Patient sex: M
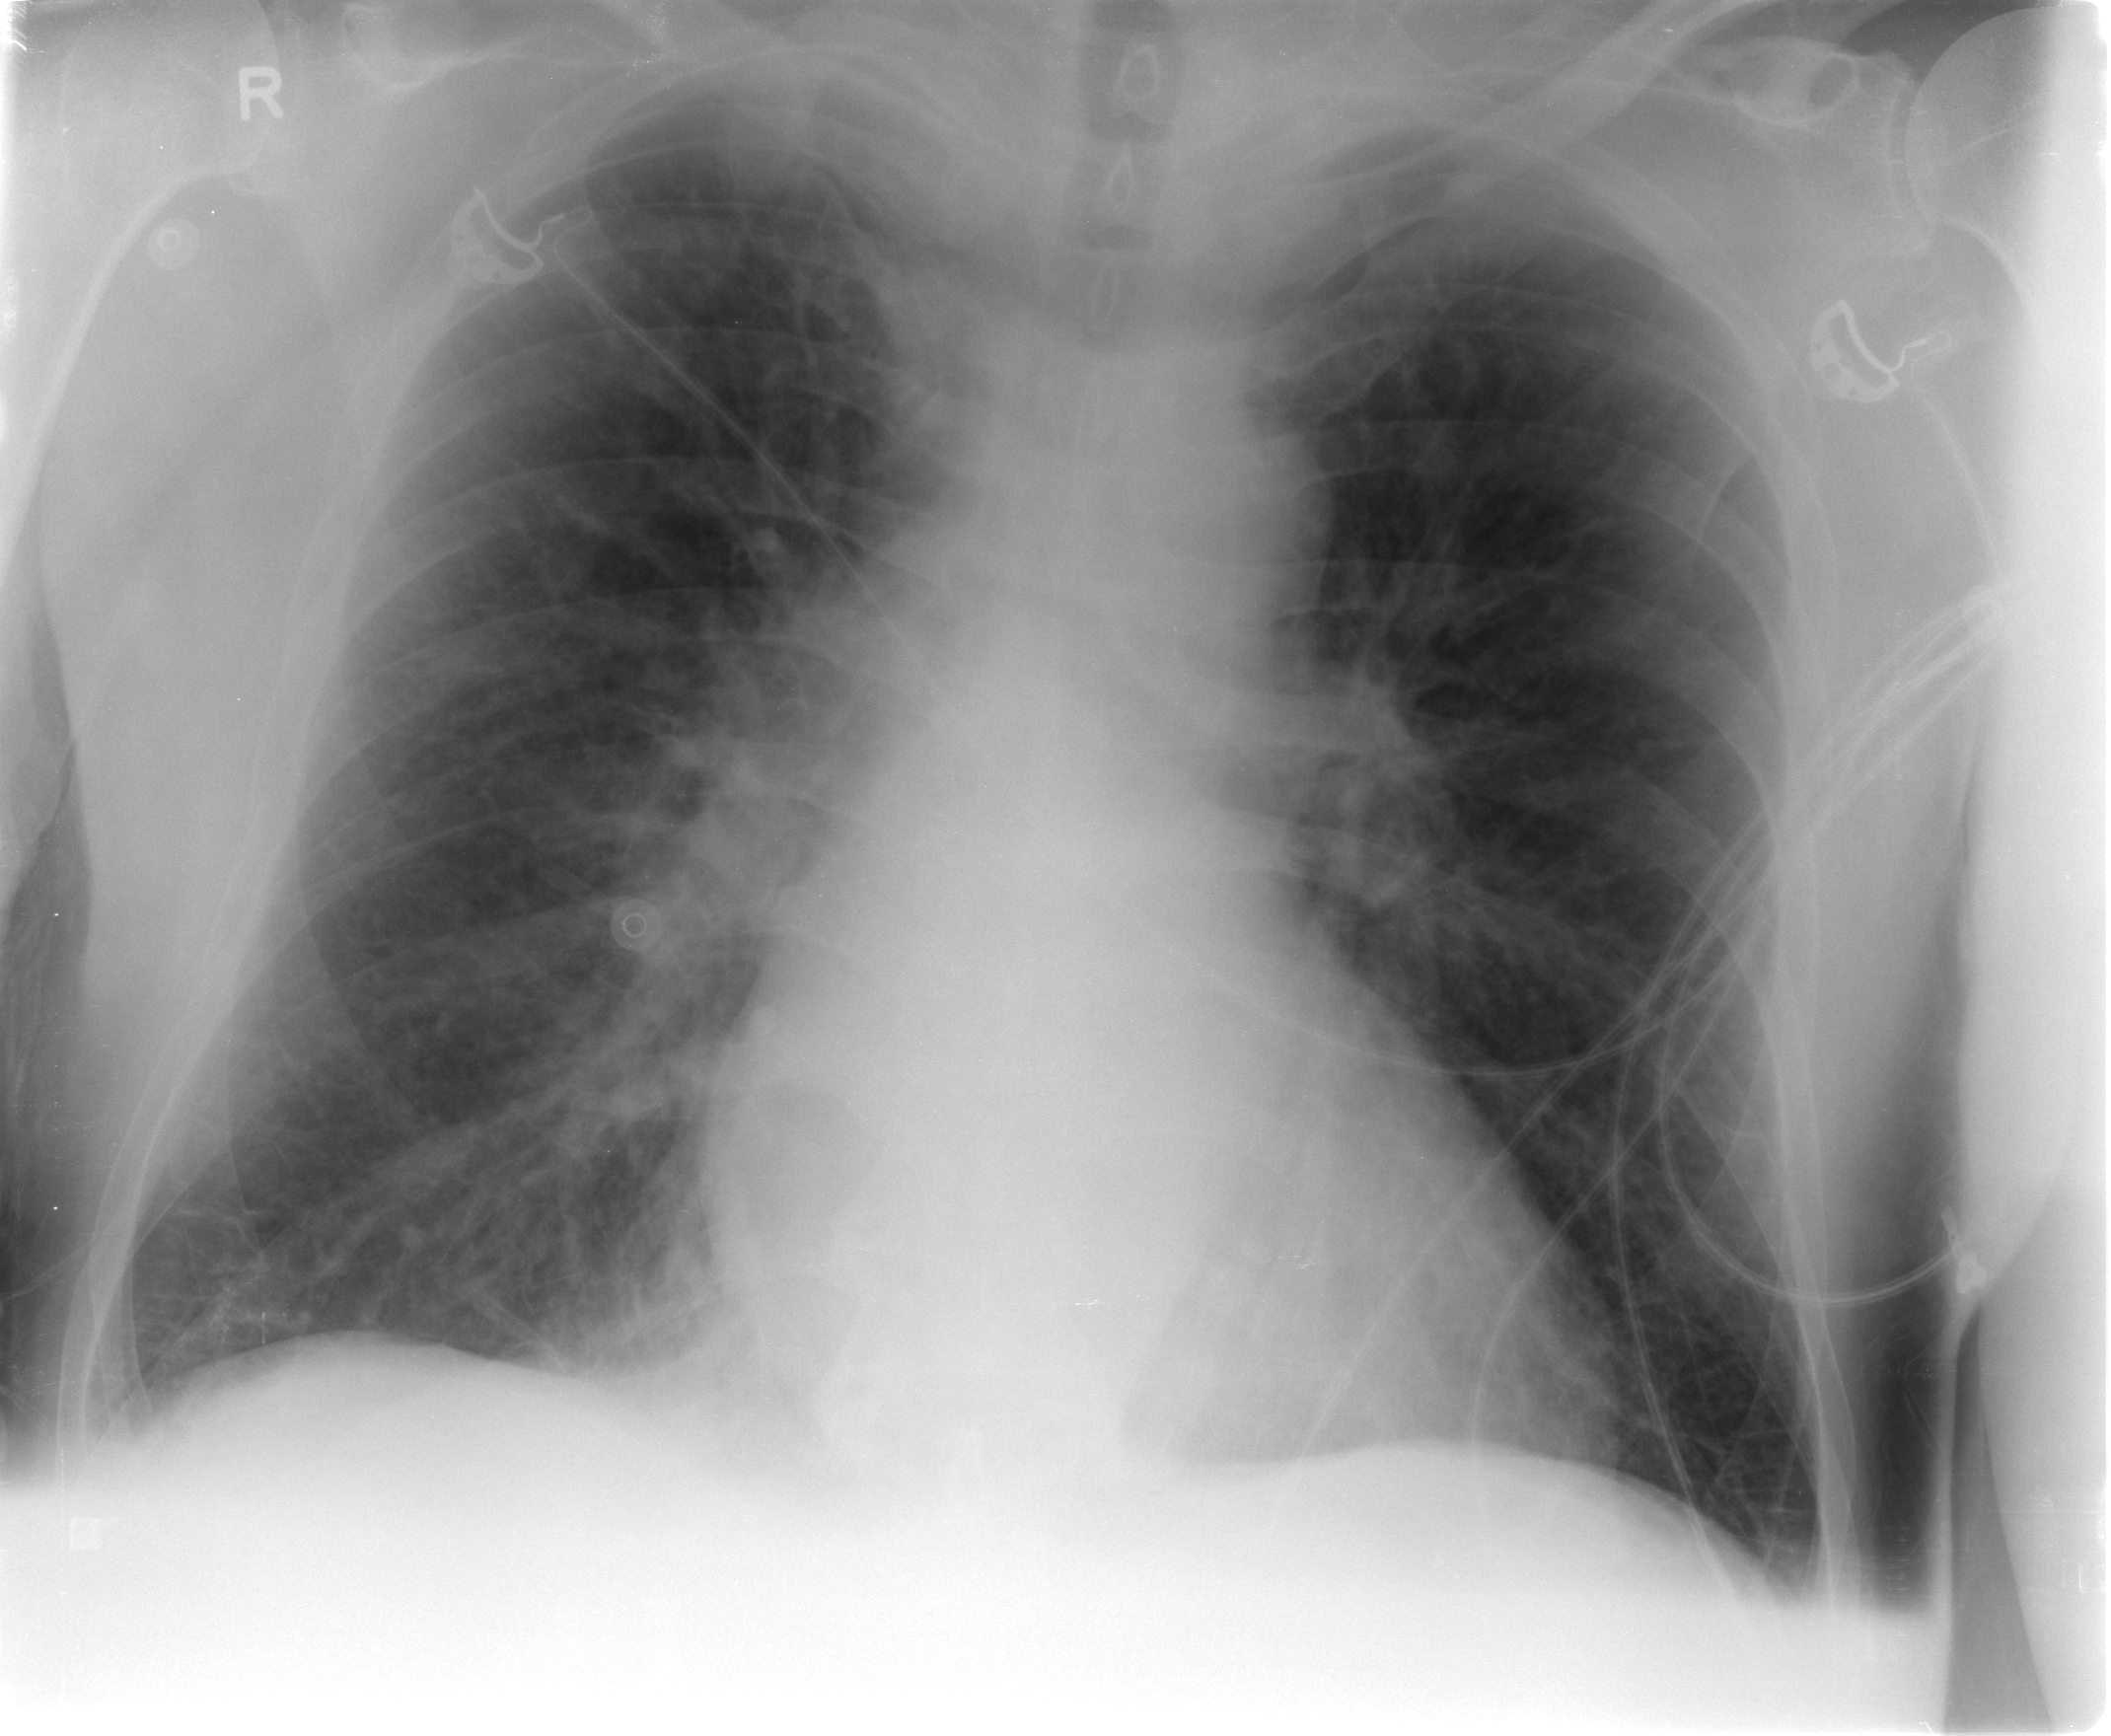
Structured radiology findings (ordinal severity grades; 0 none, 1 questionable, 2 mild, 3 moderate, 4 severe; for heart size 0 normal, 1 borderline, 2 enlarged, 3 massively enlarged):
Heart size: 0
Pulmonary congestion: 0
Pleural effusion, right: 0
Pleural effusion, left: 0
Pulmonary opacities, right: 0
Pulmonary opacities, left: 0
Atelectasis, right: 1
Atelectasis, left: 0